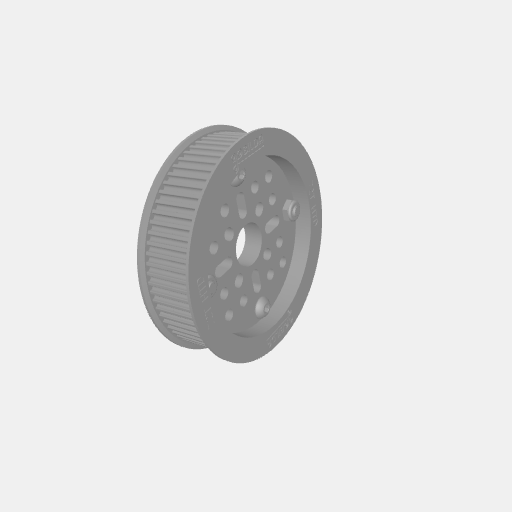
Part: Pulley3P14ID72T